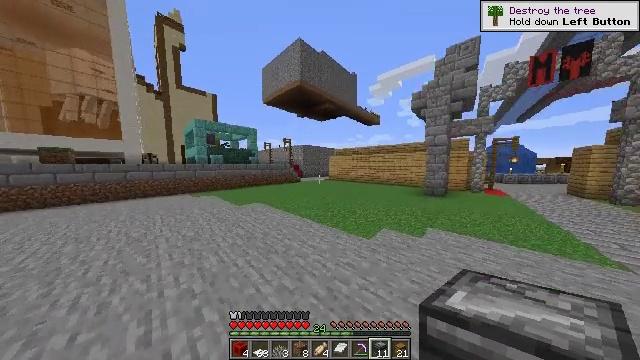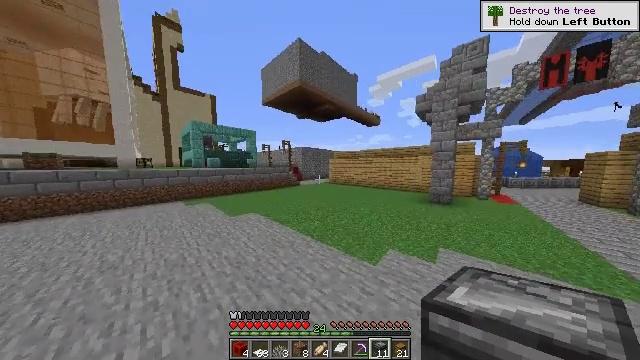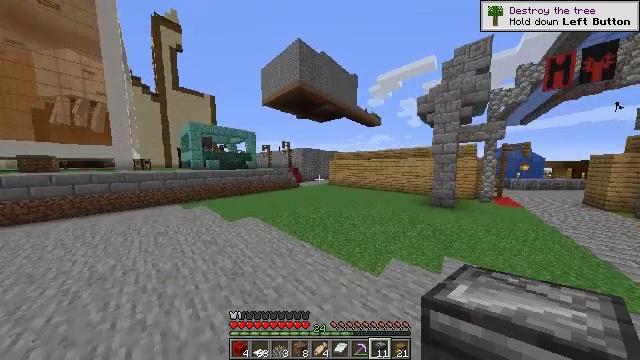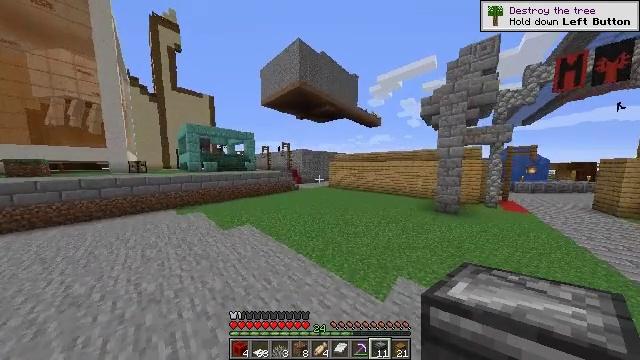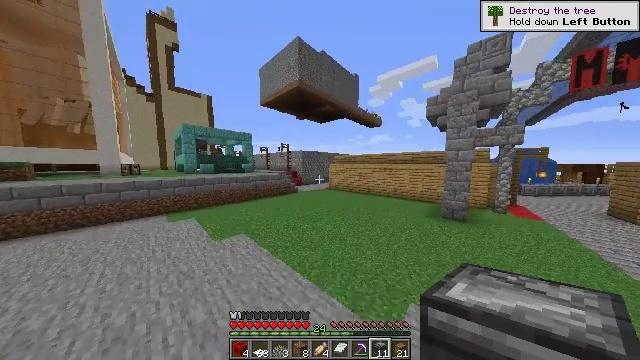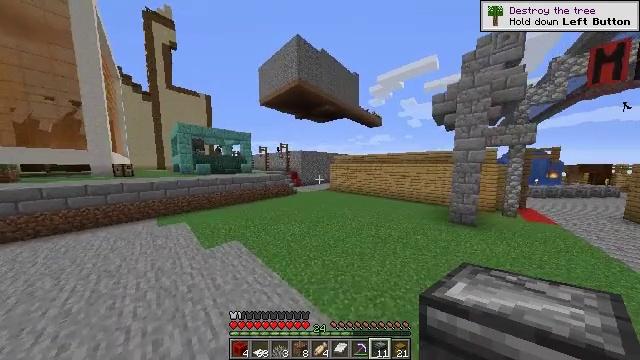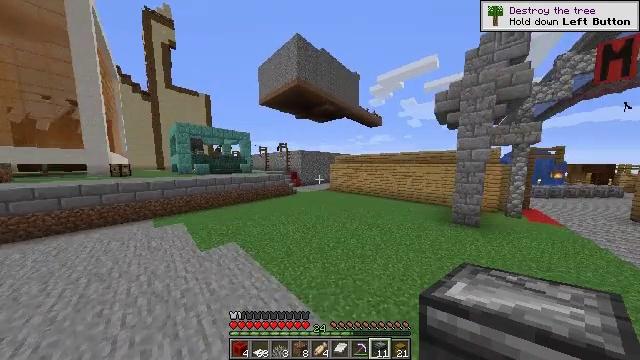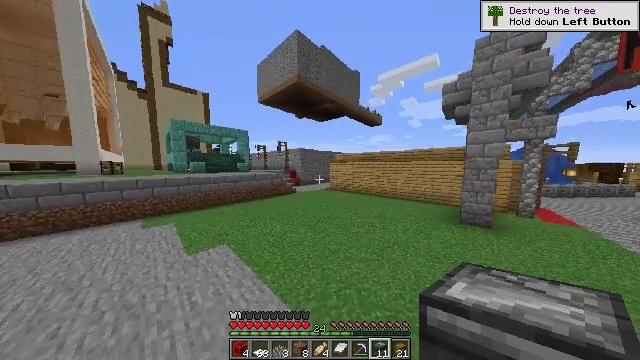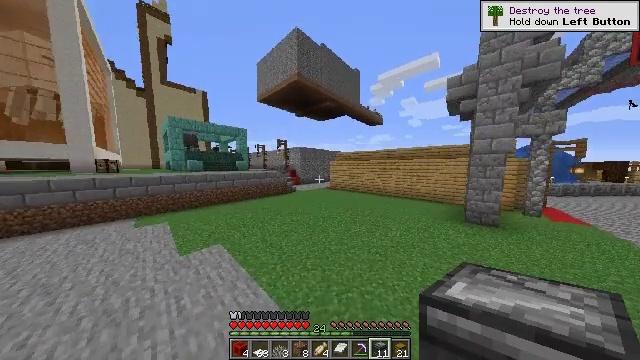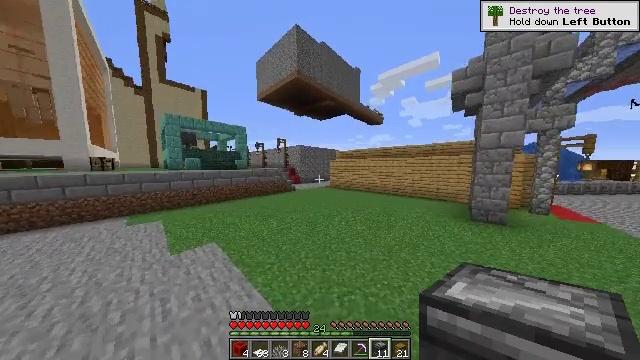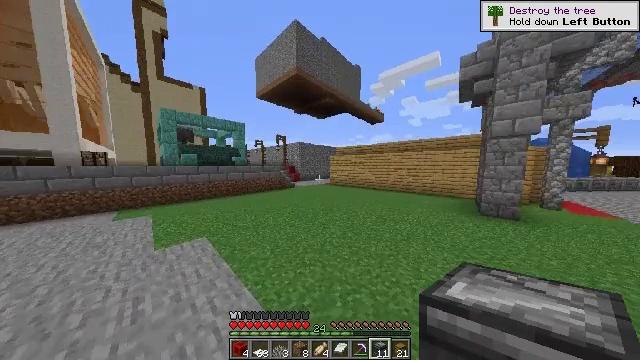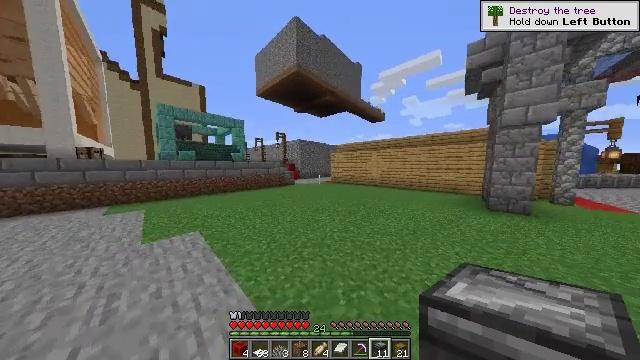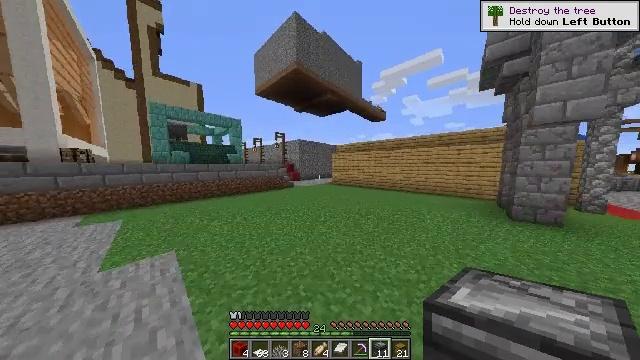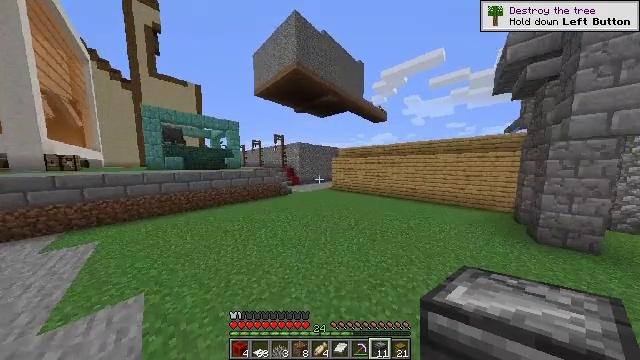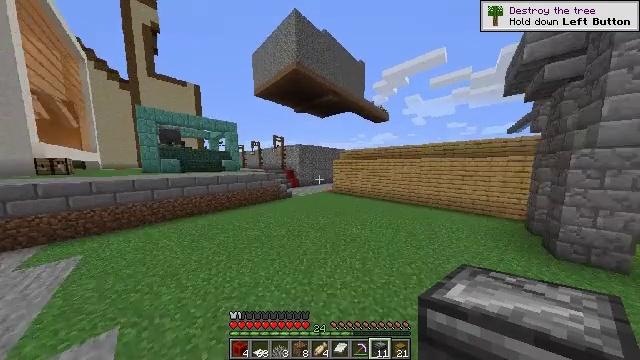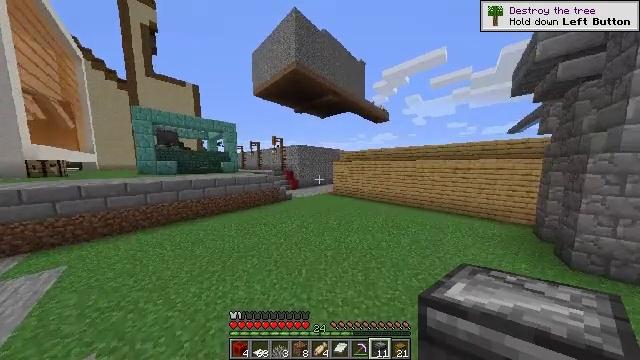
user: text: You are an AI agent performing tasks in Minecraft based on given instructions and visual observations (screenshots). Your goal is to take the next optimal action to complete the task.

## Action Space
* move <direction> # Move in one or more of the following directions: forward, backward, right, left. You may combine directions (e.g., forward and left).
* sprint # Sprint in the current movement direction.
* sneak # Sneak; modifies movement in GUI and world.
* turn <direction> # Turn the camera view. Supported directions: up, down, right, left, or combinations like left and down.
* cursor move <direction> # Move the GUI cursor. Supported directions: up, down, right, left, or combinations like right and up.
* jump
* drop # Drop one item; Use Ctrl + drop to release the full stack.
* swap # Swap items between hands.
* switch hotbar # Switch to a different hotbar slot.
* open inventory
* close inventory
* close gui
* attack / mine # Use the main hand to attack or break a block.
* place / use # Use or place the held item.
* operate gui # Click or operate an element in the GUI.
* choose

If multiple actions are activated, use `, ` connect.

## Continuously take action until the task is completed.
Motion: motion action
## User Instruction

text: Craft the redstone.
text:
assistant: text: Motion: move forward, jump
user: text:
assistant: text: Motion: move forward, jump
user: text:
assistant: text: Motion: move forward, jump
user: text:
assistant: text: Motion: move forward, jump
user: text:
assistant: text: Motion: move forward, jump
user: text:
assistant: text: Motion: move forward, jump
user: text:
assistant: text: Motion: move forward, jump
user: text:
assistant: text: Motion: move forward, jump
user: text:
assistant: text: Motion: move forward, jump
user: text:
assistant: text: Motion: move forward, jump
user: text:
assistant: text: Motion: move forward, jump
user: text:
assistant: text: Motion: move forward, jump
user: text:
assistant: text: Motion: move forward, jump
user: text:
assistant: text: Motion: move forward, jump
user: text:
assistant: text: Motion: move forward, jump
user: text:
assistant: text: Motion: move forward, jump
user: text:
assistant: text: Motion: move forward, jump
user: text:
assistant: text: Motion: move forward, jump
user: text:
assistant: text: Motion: move forward, jump
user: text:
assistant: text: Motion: move forward, jump
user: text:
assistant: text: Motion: move forward, jump
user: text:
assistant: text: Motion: move forward, jump
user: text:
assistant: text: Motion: move forward, jump
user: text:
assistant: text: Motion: move forward, jump
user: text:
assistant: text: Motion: move forward, jump
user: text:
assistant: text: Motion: move forward, jump
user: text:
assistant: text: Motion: move forward, jump
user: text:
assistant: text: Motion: move forward, jump
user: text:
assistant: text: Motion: move forward, jump
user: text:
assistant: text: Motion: move forward, jump